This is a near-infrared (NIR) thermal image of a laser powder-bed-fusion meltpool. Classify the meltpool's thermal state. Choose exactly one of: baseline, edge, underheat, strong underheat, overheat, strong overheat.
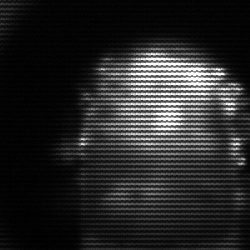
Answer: baseline